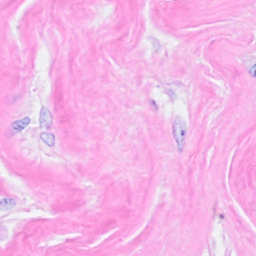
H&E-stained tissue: Breast